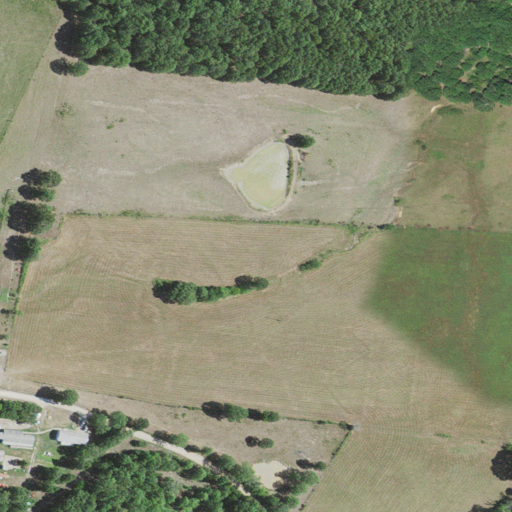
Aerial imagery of plain(s) in Missouri named Post Oak Flats containing pasture, deciduous forest, open development, low intensity development, and medium intensity development